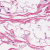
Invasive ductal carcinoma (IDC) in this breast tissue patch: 0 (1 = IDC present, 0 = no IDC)